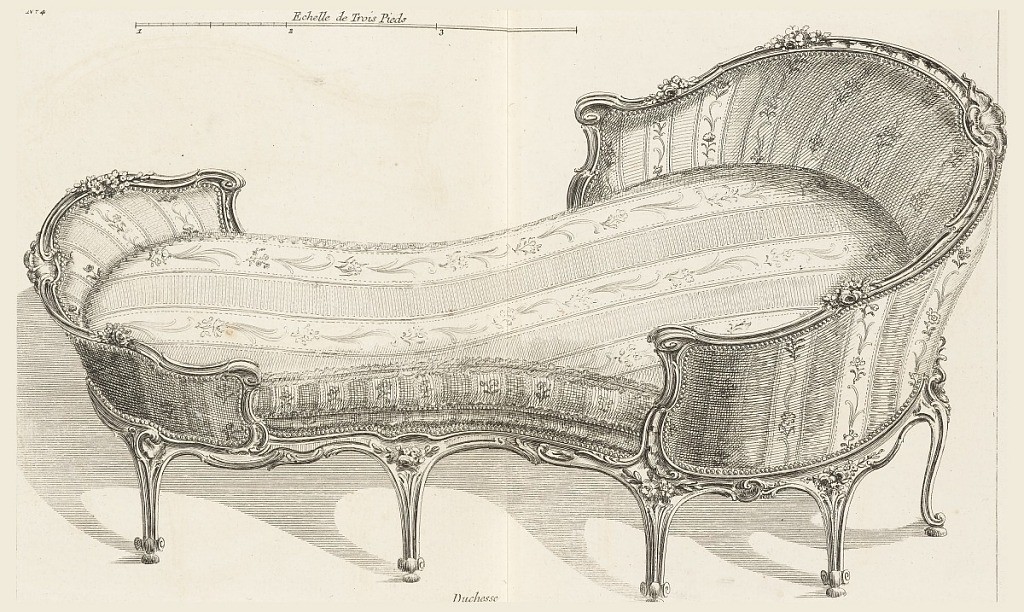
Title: Duchesse (No. 4), from Recueil de différents Muebles garniers Comme Fauteuils (Liard's "Suites")
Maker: Matthew Liard, English, ca. 1736–1782
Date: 1762
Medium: Etching on cream laid paper
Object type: Print
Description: Duchesse cushion decorated with rinceaux; arms and back in floral and curved Rococo motif.